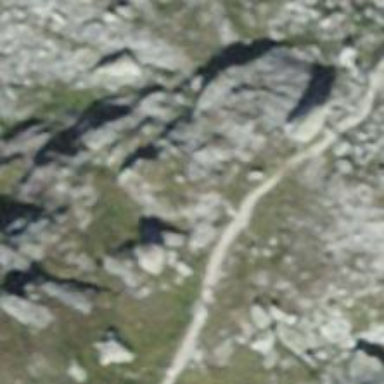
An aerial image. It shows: Path.